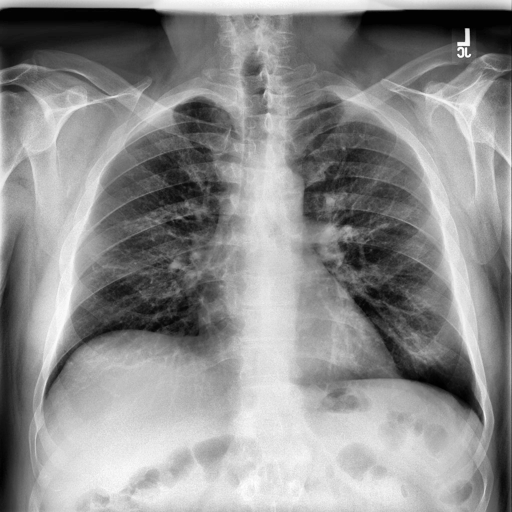
Finding: NORMAL